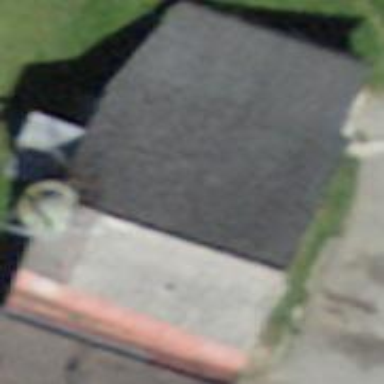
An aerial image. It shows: Rural barn.